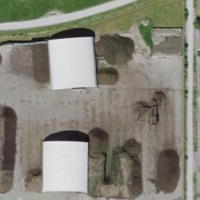
EUNIS habitat code: 56
Species observed at this site:
Medicago lupulina